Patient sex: M
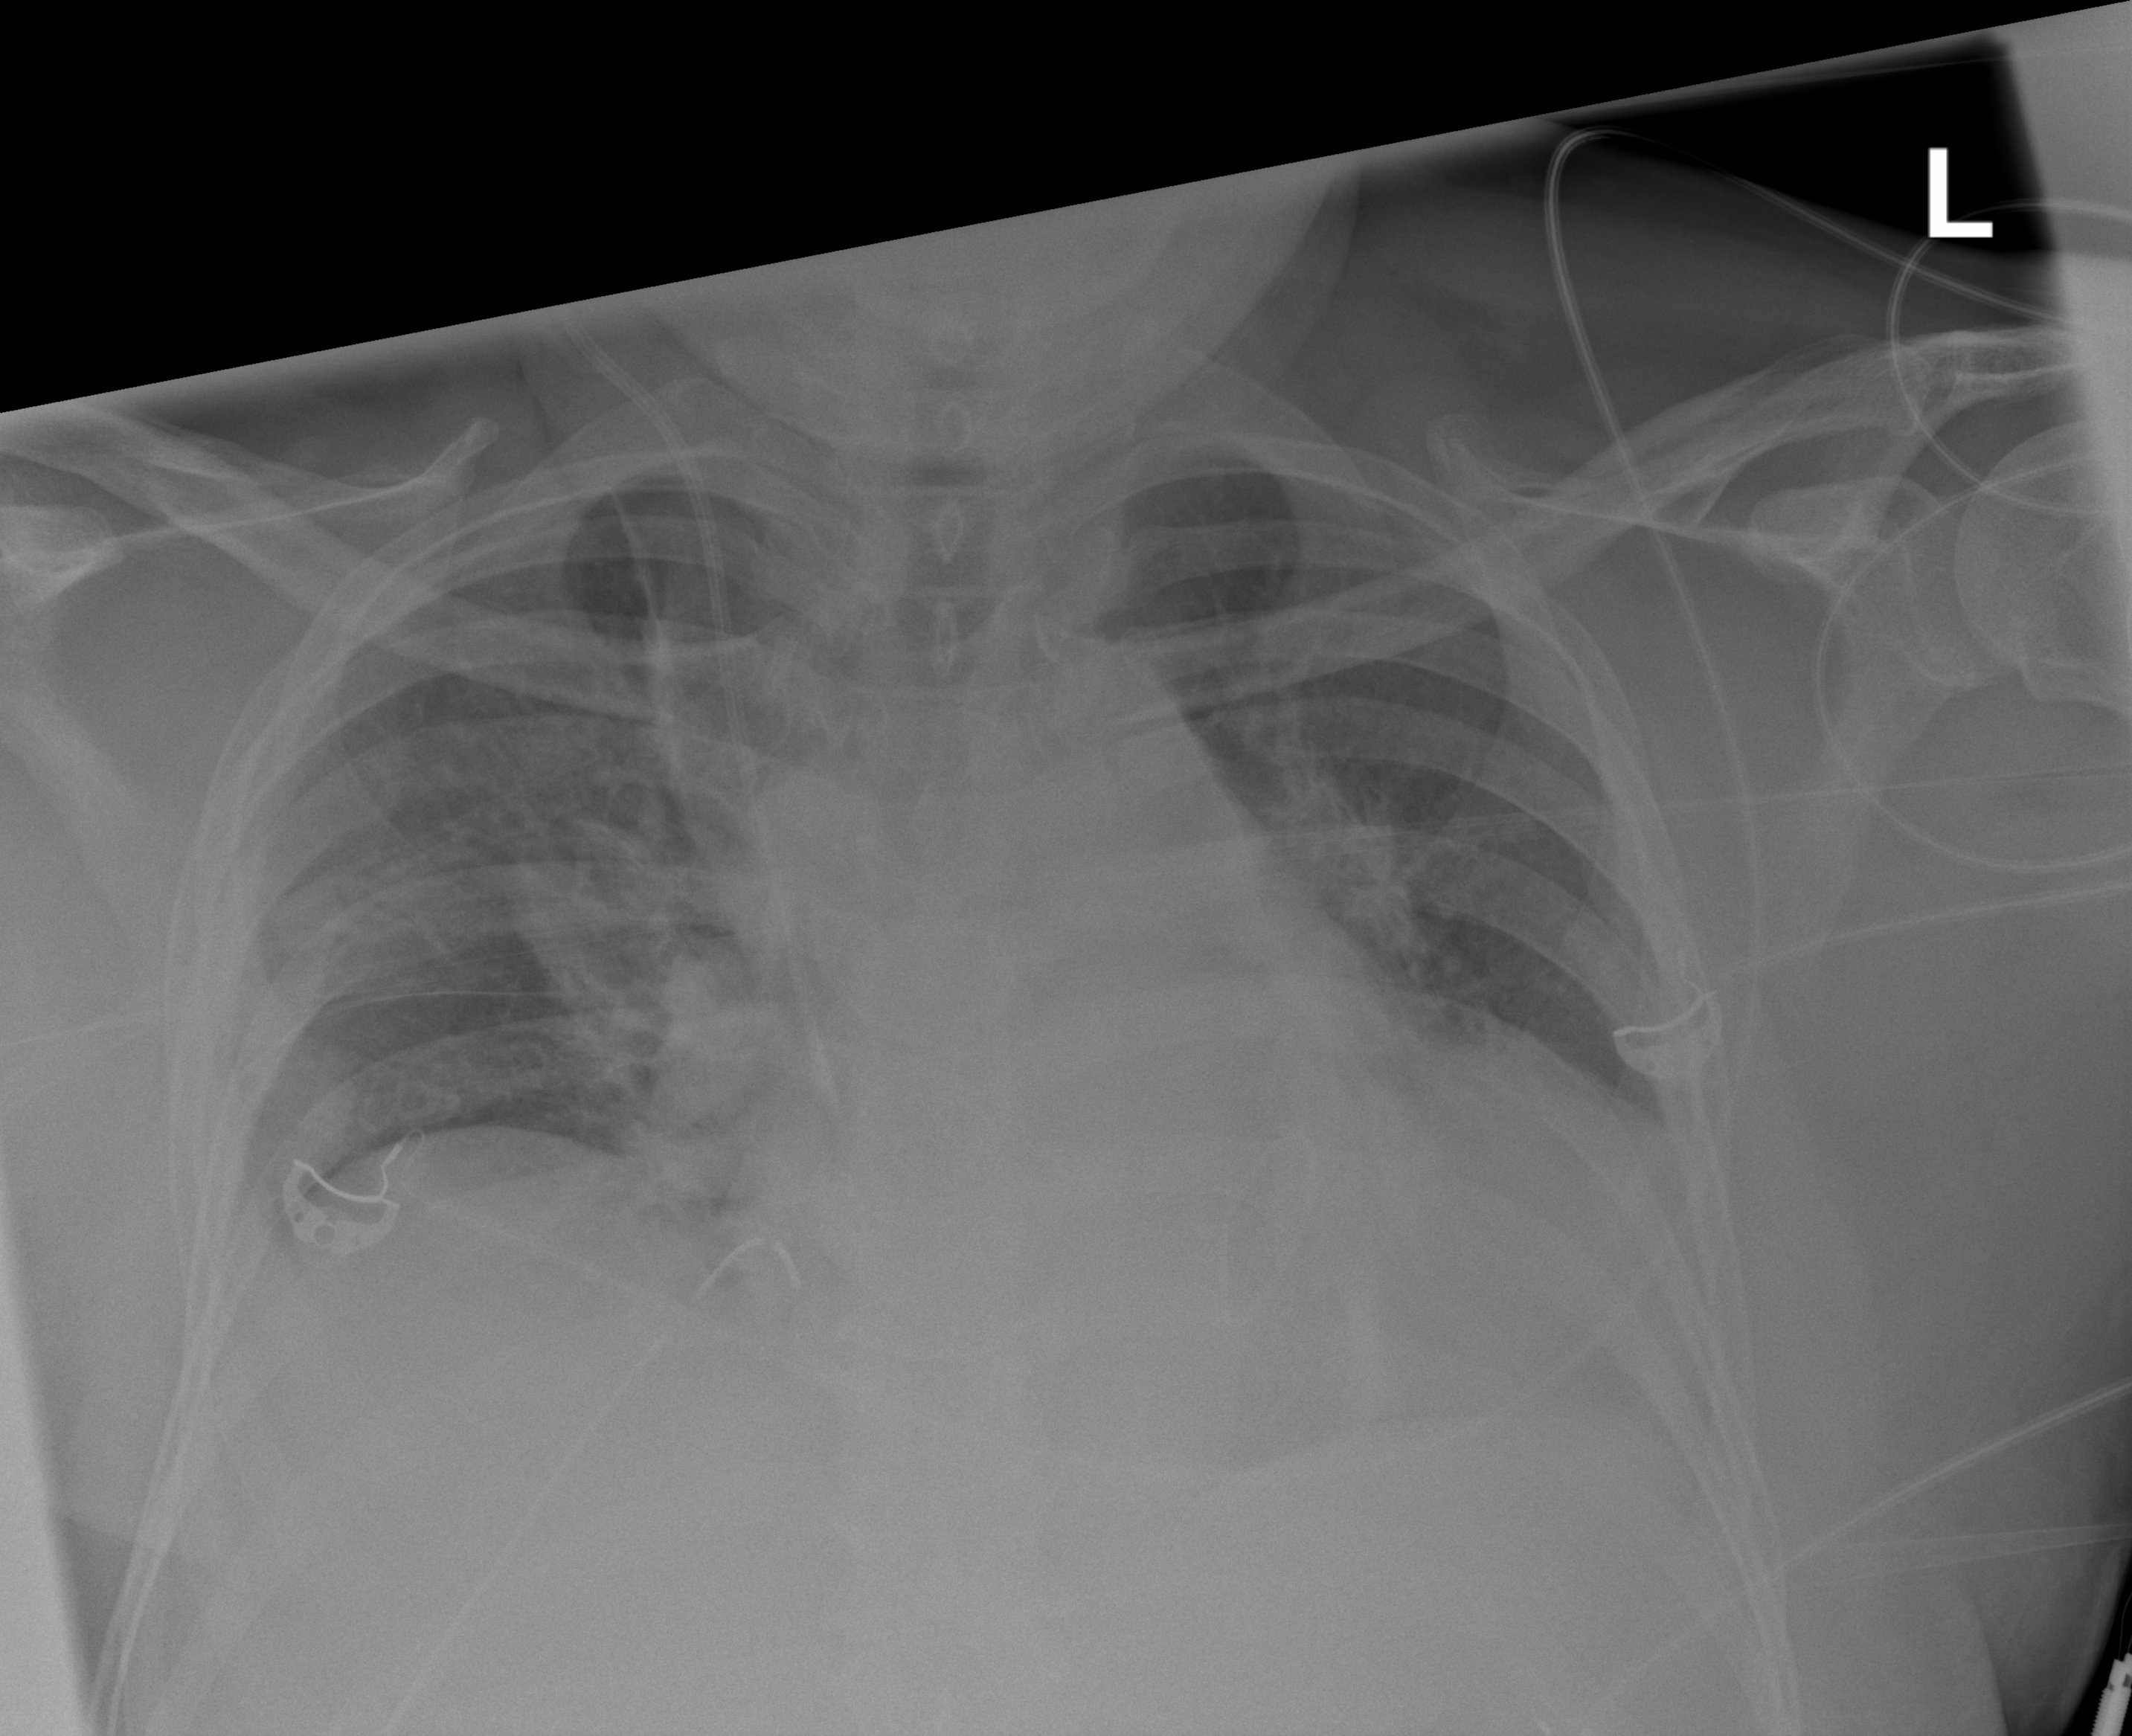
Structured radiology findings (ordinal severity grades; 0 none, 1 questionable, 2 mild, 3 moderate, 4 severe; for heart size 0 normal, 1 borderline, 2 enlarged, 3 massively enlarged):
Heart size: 2
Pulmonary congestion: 2
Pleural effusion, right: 0
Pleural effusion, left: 2
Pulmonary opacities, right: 2
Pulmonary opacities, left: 0
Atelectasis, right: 2
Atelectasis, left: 2